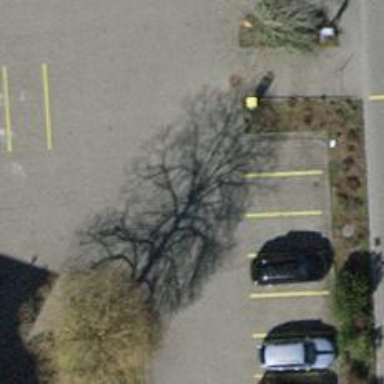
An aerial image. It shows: Road serving as parking aisle.